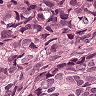
Metastatic tissue present: yes